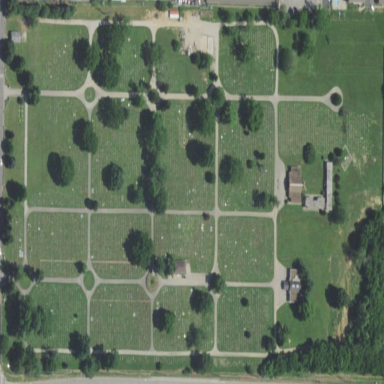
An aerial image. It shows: Cemetery.